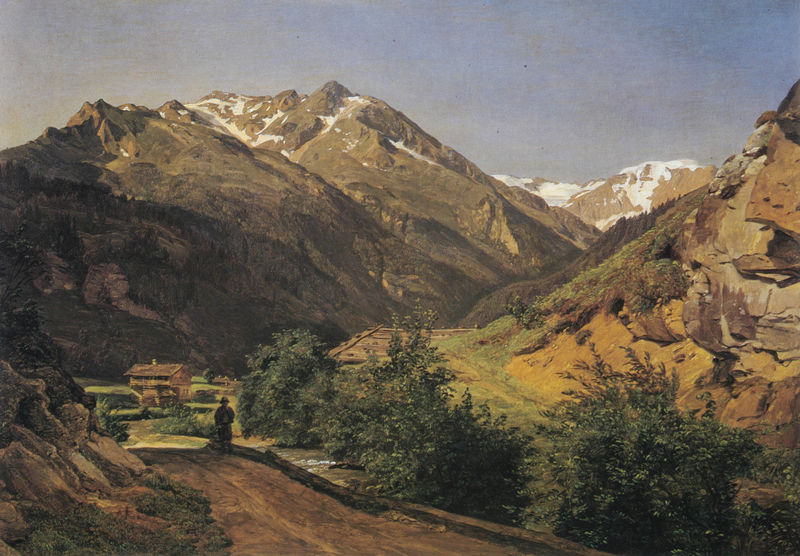
Titel: Der Rathausberg bei Wildbad Gastein
Künstler: Ferdinand Georg Waldmüller
Standort: Winterthur
Institution: Kunstmuseum
Schlagwörter: baum, berg, blau, felsen, gemälde, gestein, himmel, mann, schatten, wasser, weiß, wolken, bäume, fluss, gelb, grün, landschaft, ocker, braun, grau, holz, hut, licht, schwarz, strasse, terasse, dach, eis, gras, haus, schnee, weg, wiese, malerei, jacke, mensch, stehen, stein, steine, öl, bach, einsamkeit, feld, felder, horizont, häuser, hügel, morgen, natur, strauch, weite, busch, büsche, gebüsch, gehen, hütte, pfad, sonne, sträucher, land, figur, gold, realismus, person, pflanzen, rosa, tal, wald, schornstein, sommer, ansicht, naturalismus, perspektive, abhang, berge, fels, gebirge, gipfel, gletscher, hang, dorf, dächer, mauer, landschaftsmalerei, alm, geröll, hochgebirge, schlucht, bauernhof, hof, hütten, kuppel, romantik, tannen, staffage, stimmung, bauer, panorama, spitzweg, wandern, alpen, bedeckt, schweiz, tanne, österreich, wanderer, höhenzug, wegrand, hirte, koch, holzhaus, alpenlandschaft, buscg, höfe, krag, moss, ruinös, schneegipfel, hausdach, bergkuppe, almhütte, gipel, waldgrenze, almhütten, büsche weg, #himmel